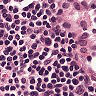
Metastatic tissue present: no